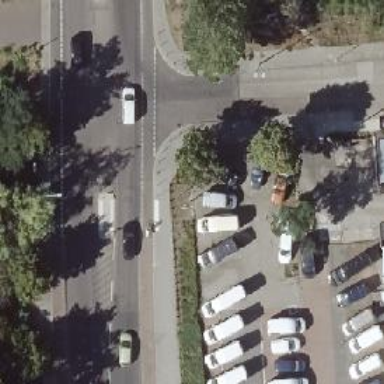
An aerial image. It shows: Sidewalk along the footway.